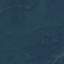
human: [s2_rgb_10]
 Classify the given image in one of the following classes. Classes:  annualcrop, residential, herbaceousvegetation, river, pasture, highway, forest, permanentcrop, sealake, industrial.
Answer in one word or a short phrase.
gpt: Forest